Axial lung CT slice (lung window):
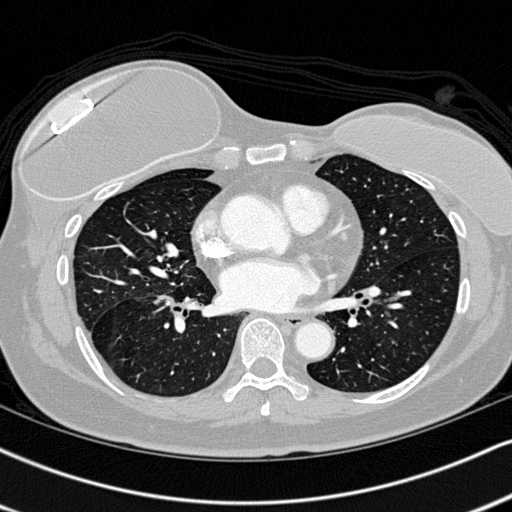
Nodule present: no